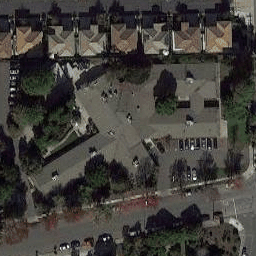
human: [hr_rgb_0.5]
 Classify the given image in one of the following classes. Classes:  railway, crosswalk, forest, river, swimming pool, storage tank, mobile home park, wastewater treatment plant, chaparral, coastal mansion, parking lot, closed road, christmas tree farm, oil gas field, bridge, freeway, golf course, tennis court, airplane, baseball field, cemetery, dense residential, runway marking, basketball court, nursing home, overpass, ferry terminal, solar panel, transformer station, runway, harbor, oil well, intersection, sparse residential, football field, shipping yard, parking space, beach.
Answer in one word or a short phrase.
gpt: nursing home